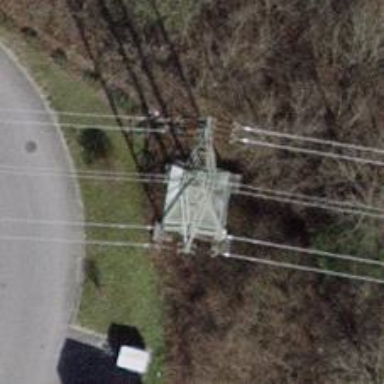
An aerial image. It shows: Lattice structure tower.